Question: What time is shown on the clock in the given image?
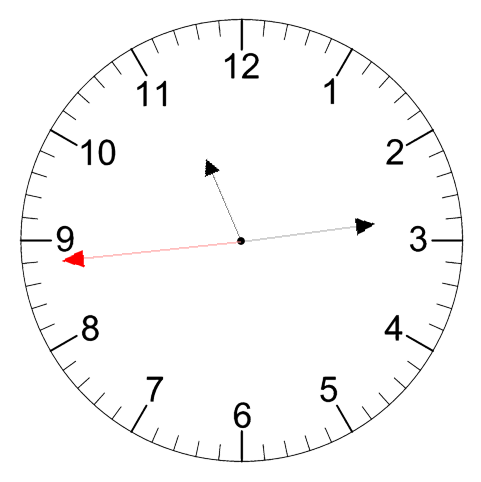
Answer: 11:13:44